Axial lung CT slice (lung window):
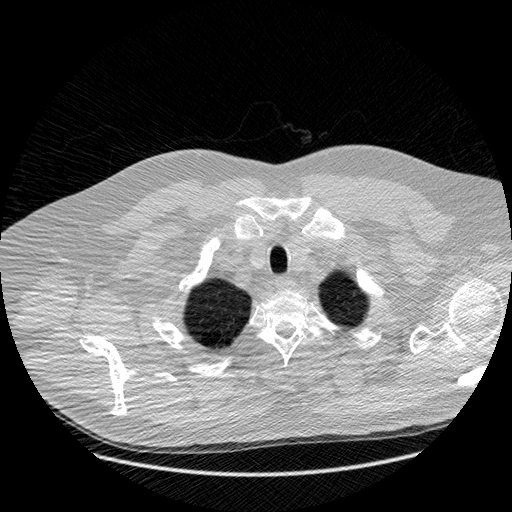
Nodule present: no